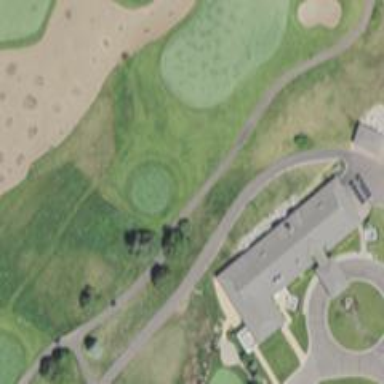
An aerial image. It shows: Commercial building serving as golf clubhouse.